Interaction volume radius: 5 \u00c5
Interaction volume height: 10 \u00c5
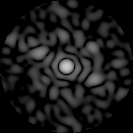
Disorder parameter: 0.8287